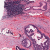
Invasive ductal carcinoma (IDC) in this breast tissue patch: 0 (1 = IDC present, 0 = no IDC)